Question: Is there a way to retain HTML/ASP.net syntax highlighting and code completion within JavaScript HTML templates inside of razor views?
To help highlight (pun intended) the problem see this image of the problem:

Edit: This questions relates to Visual Studio 2010.
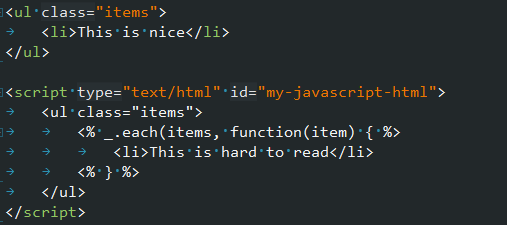
Answer: Create a helper for it, as shown on <URL>.
Taking the code from there, here are the essentials of what is at that link.
First, add some code to your 'HtmlHelperExtensions':
'''
public static class HtmlHelperExtensions
{
public static ScriptTag BeginHtmlTemplate(this HtmlHelper helper, string id)
{
return new ScriptTag(helper, "text/html", id);
}
}
public class ScriptTag : IDisposable
{
private readonly TextWriter writer;
private readonly TagBuilder builder;
public ScriptTag(HtmlHelper helper, string type, string id)
{
this.writer = helper.ViewContext.Writer;
this.builder = new TagBuilder("script");
this.builder.MergeAttribute("type", type);
this.builder.MergeAttribute("id", id);
writer.WriteLine(this.builder.ToString(TagRenderMode.StartTag));
}
public void Dispose()
{
writer.WriteLine(this.builder.ToString(TagRenderMode.EndTag));
}
}
'''
Now you can use it like an 'Html.BeginForm()':
'''
@using (Html.BeginHtmlTemplate("person-template"))
{
<h3>Heading</h3>
<p>Credits: <span></span></p>
}
'''
Voila! Syntax highlighting by hiding the relevant parts from Visual Studio.